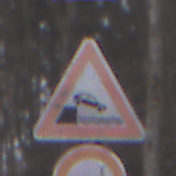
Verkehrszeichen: Ufer
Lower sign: VerbotUeberholenEinspurigeFahrzeuge
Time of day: Midday
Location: Outdoor (Nature)
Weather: Overcast
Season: Autumn
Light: Natural